Chest X-ray:
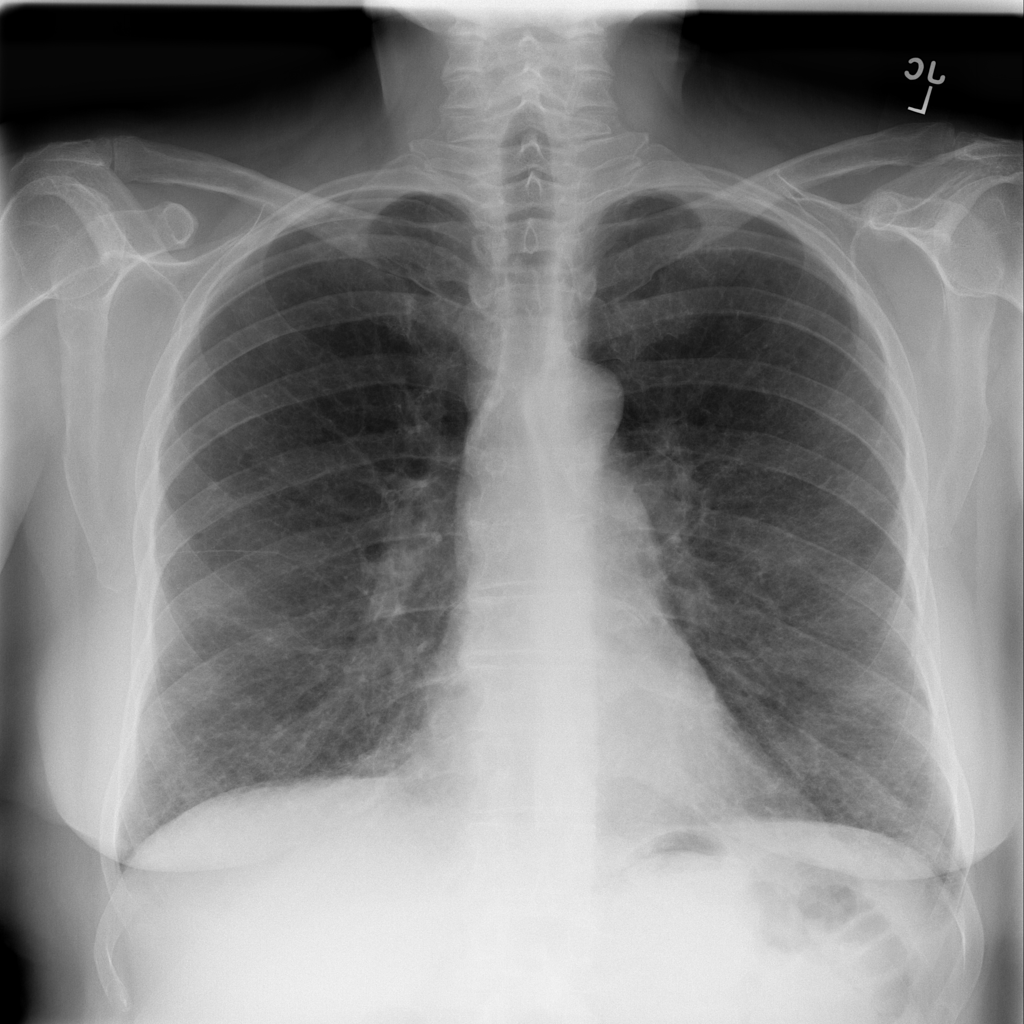
Findings: Calcification
No abnormal finding: no